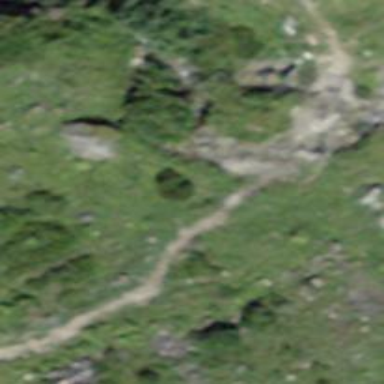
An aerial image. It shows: Unpaved path.